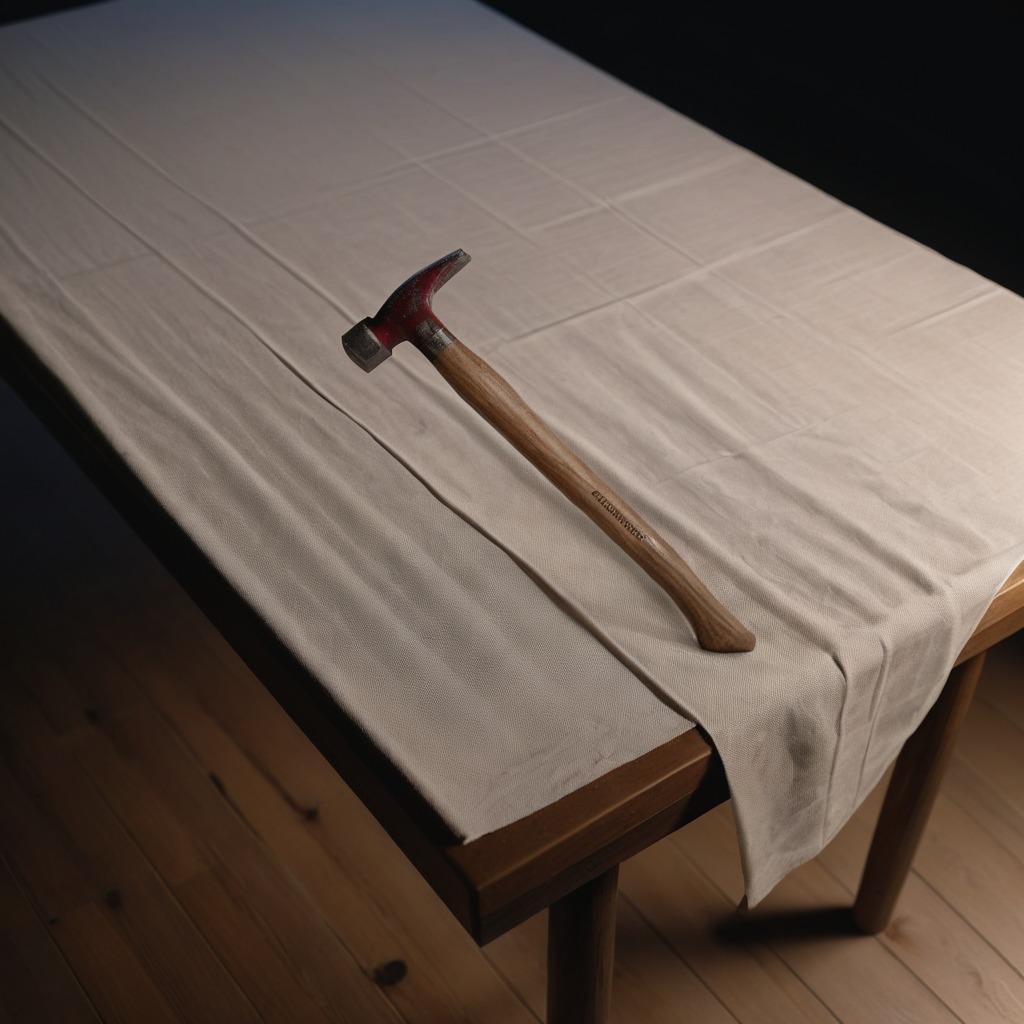
A hammer is lying on the wooden table inside a workshop at night.